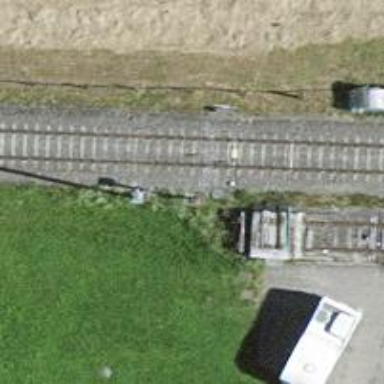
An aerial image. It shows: Railway signal.